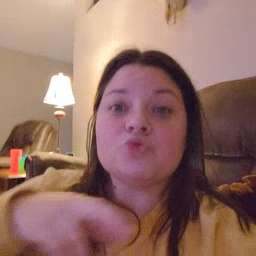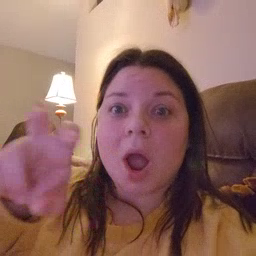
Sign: ride